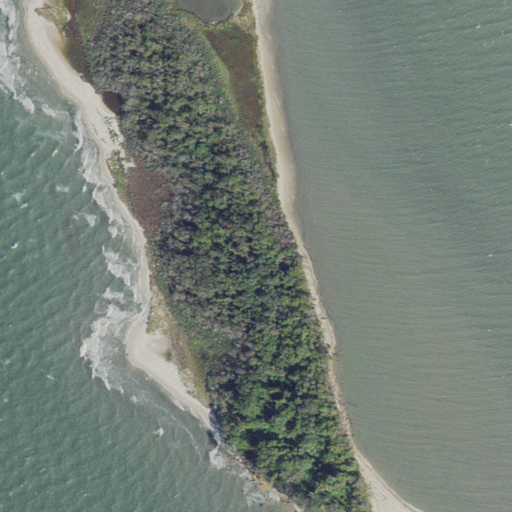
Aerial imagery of island in Virginia named Watts Island containing herbaceous wetlands, open water, woody wetlands, mixed forest, and barren land